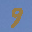
Label: 9